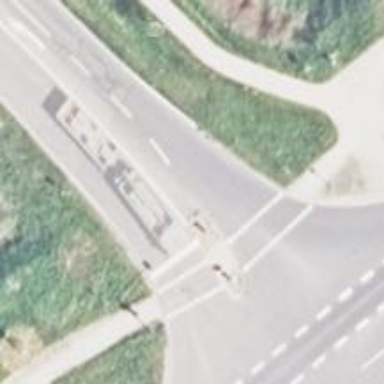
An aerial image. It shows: Traffic signals at road crossing.